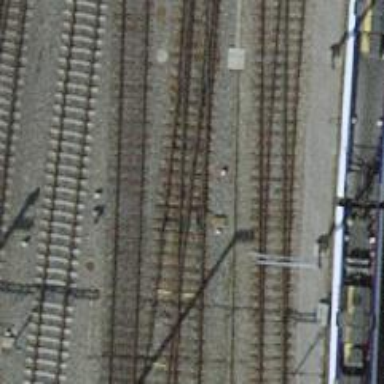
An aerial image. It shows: Single railway track with electrification through contact line.